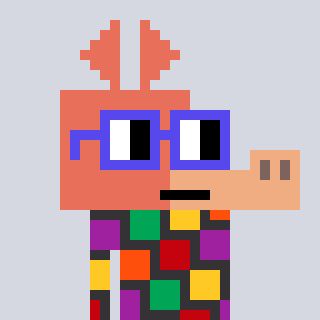
a pixel art character with square blue glasses, a aardvark-shaped head and a grayscale-colored body on a cool background